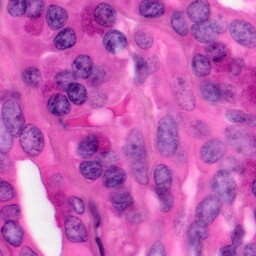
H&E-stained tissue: Pancreatic